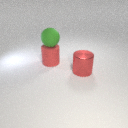
large red rubber cylinder behind large red metal cylinder